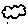
Label: cloud